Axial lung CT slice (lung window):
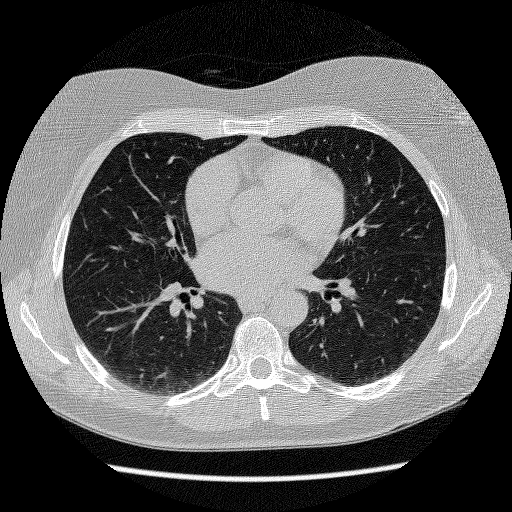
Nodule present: no